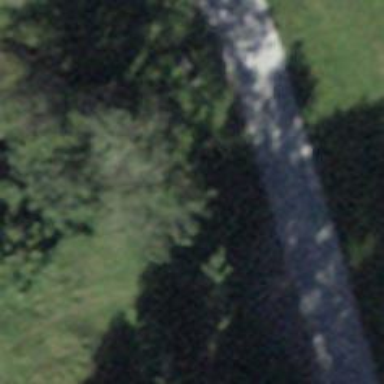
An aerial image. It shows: Bench.